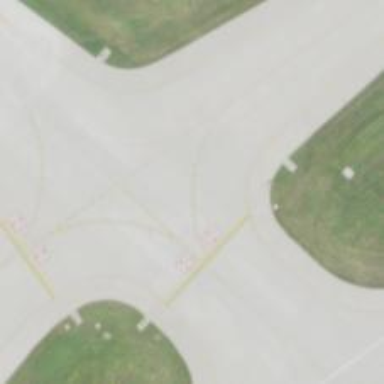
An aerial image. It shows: Image of taxiway at airport.